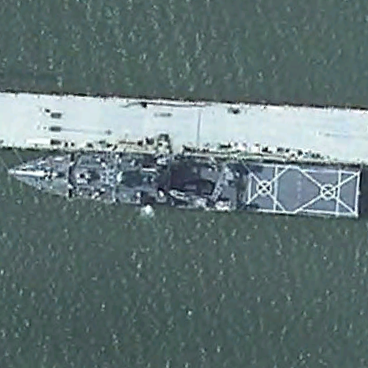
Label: Whitby_Island-class_dock_landing_ship